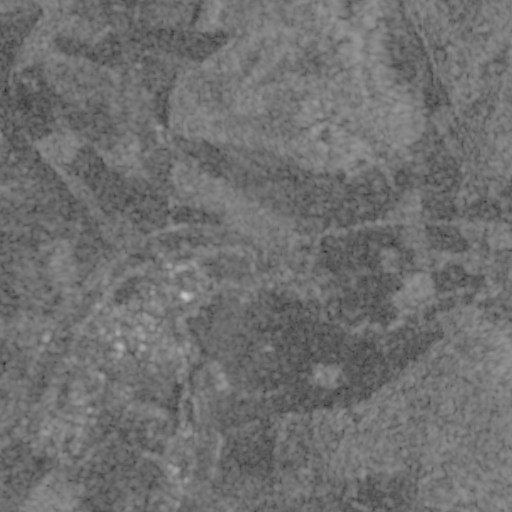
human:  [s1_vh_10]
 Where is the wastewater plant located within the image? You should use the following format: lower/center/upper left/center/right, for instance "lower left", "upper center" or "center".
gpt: The wastewater plant is located in the center of the image.
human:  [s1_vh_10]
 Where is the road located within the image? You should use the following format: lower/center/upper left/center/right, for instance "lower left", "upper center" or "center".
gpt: There is no road in the image.

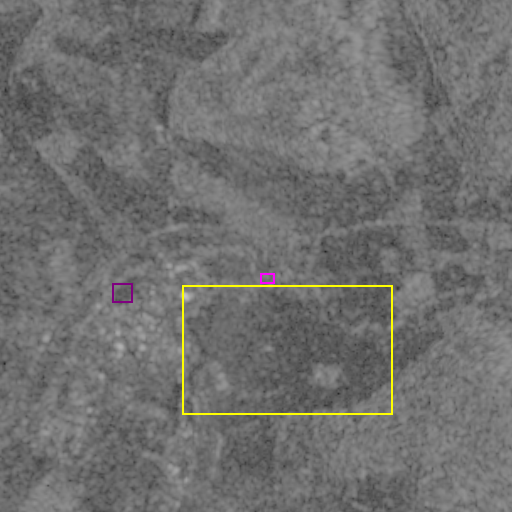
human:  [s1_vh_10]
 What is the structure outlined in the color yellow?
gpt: The structure outlined in yellow is a crop field.
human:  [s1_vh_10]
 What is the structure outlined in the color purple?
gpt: The structure outlined in purple is a park.
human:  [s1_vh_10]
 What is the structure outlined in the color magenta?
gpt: The structure outlined in magenta is a wastewater plant.
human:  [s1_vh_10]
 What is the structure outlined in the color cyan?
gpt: There is no cyan outline.